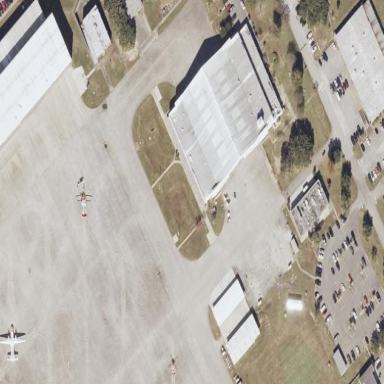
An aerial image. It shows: Building designed as airport hangar.